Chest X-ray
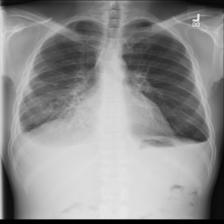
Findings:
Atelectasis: negative
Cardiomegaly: negative
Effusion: positive
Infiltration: positive
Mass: negative
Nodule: negative
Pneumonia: negative
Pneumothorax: negative
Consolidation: negative
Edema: negative
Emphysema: negative
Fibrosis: negative
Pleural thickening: negative
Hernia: negative